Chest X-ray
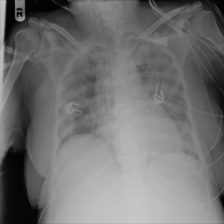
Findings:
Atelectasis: negative
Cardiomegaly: negative
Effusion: negative
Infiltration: positive
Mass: negative
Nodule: negative
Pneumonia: negative
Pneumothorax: negative
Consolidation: negative
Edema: negative
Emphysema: negative
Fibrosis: negative
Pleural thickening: negative
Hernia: negative